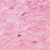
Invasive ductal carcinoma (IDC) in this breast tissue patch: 0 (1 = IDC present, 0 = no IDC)